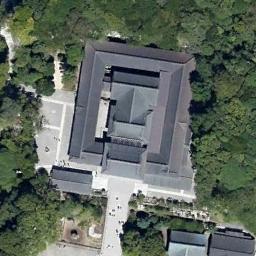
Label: palace